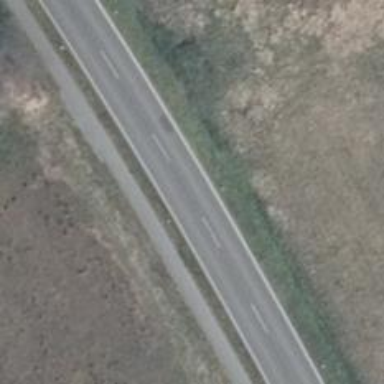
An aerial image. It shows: Secondary road with asphalt surface.